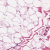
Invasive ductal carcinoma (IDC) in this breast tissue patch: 0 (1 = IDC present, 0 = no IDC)